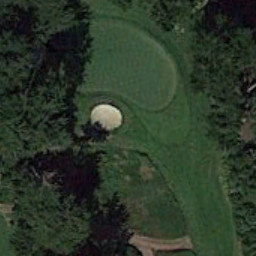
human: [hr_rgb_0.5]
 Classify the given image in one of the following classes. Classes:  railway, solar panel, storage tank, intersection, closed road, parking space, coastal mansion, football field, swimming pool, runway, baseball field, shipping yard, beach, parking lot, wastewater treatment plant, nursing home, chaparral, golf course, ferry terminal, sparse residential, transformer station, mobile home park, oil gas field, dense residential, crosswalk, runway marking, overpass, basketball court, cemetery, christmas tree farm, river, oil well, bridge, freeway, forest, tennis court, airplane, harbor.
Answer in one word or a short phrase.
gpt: golf course